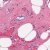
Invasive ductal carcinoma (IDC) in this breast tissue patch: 0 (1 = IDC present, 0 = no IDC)